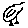
Label: bird